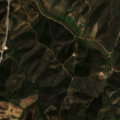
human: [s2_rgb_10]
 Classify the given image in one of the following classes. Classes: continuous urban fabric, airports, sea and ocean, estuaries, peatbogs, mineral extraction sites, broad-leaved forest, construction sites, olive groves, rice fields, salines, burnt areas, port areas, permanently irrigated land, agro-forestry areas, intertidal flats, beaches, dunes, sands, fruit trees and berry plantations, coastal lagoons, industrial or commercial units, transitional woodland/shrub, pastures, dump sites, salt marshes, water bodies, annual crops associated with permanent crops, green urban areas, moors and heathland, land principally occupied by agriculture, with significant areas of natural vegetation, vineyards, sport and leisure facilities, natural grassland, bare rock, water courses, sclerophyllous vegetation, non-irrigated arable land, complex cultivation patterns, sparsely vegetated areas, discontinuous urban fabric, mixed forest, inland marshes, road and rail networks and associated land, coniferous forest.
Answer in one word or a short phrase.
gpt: land principally occupied by agriculture, with significant areas of natural vegetation, broad-leaved forest, sclerophyllous vegetation, transitional woodland/shrub